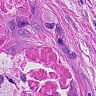
Metastatic tissue present: yes